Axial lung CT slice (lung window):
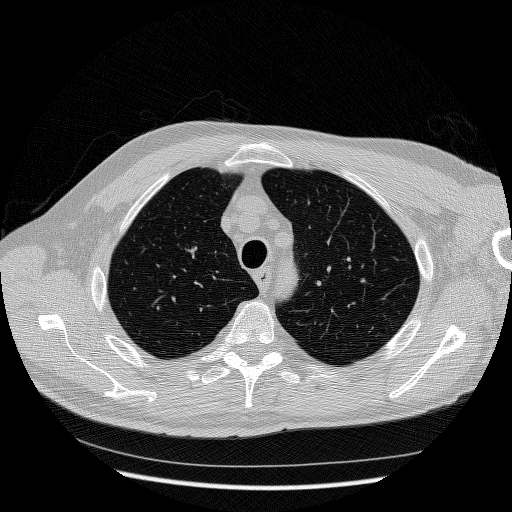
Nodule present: no